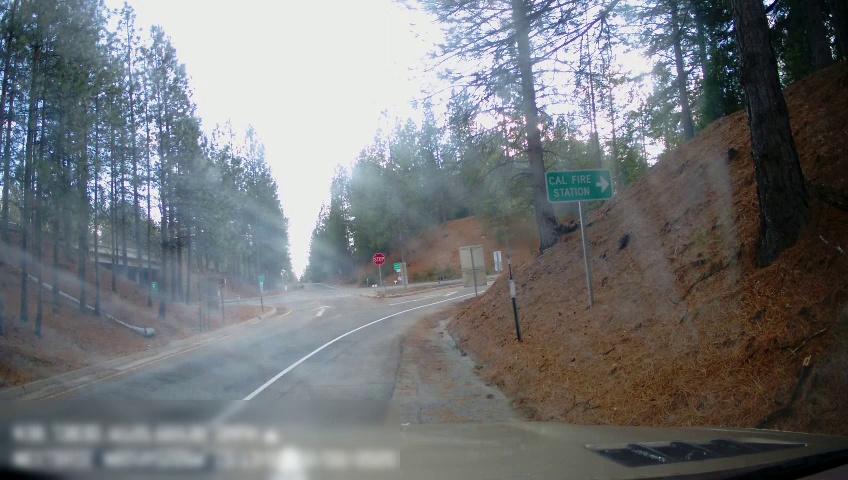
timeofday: Day
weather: Sunny
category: Drivable Space
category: Lanes | Alternate Lane
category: Lanes | Alternate Lane
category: Traffic | Signs
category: Traffic | Signs
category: Traffic | Signs